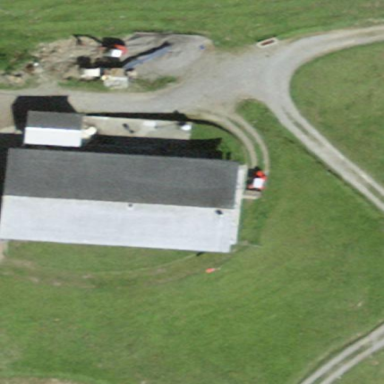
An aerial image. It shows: Farmyard in rural farm setting.